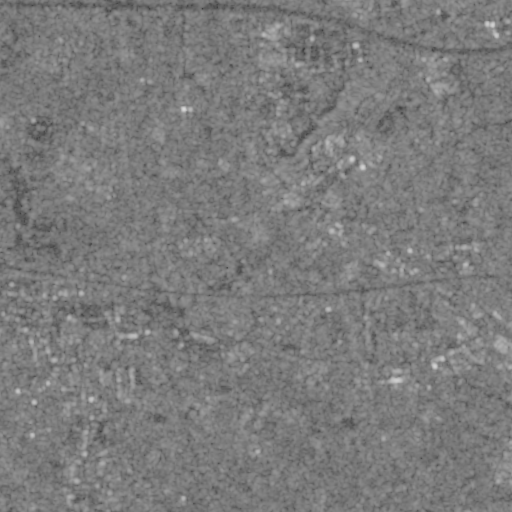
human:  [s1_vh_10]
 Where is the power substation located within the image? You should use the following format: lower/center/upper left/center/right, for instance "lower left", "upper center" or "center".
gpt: The power substation is located in the center of the image.
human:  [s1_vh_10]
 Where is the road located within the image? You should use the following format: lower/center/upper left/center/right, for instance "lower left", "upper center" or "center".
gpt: There is no road in the image.

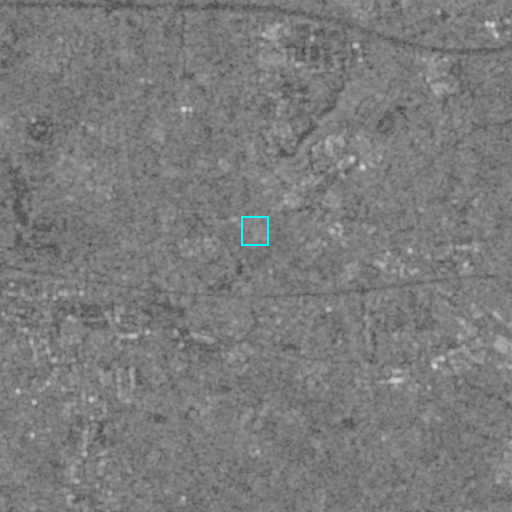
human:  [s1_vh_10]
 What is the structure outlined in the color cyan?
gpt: The structure outlined in cyan is a power substation.
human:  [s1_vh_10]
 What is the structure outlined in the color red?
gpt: There is no red outline.